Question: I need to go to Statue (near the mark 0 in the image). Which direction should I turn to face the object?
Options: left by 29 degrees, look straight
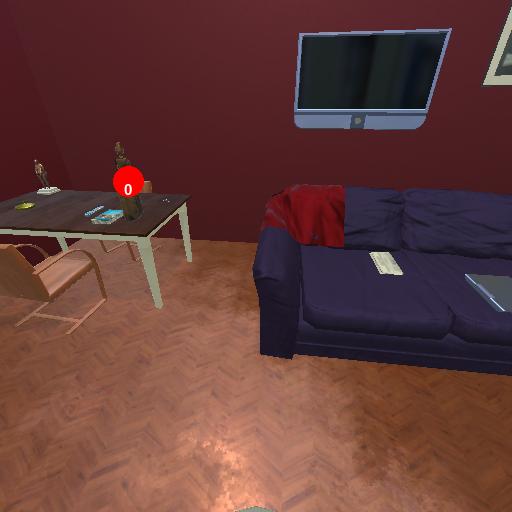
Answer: left by 29 degrees